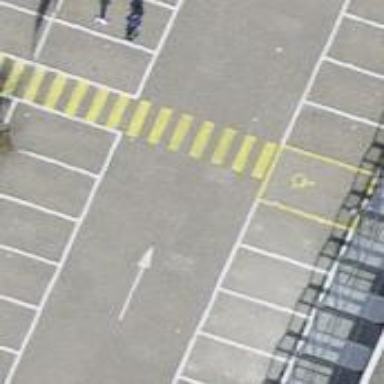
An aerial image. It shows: Uncontrolled zebra crossing on the road.